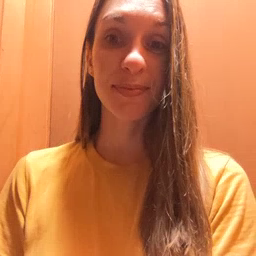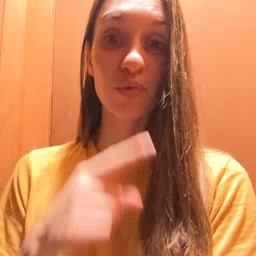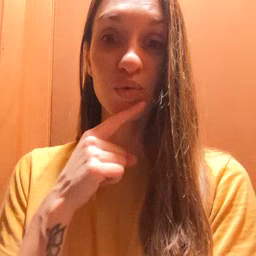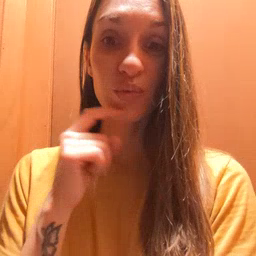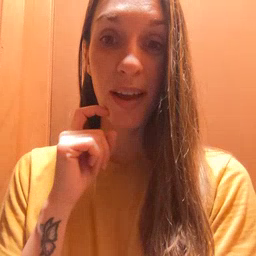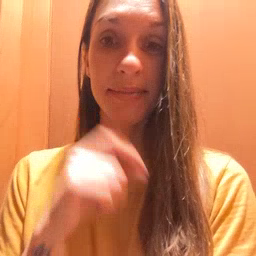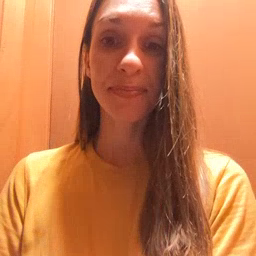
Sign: dry